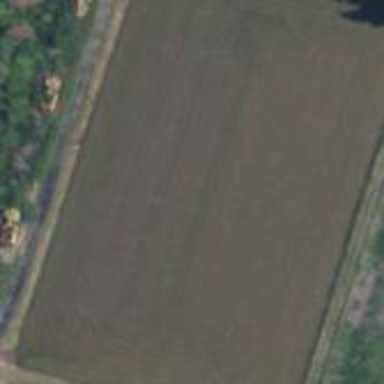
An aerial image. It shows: Farmland with cranberries as the main crop.